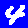
Digit: 4